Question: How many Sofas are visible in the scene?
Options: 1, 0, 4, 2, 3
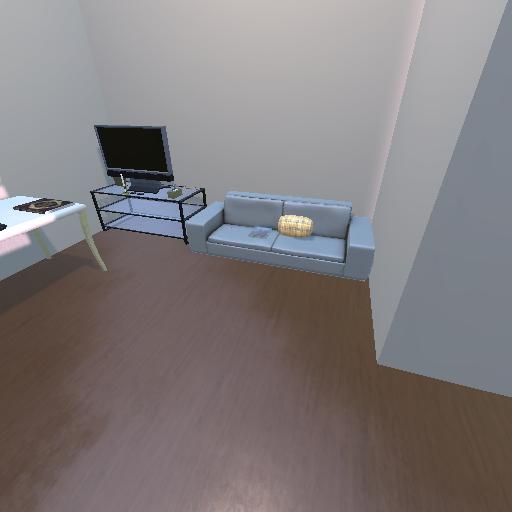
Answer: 1